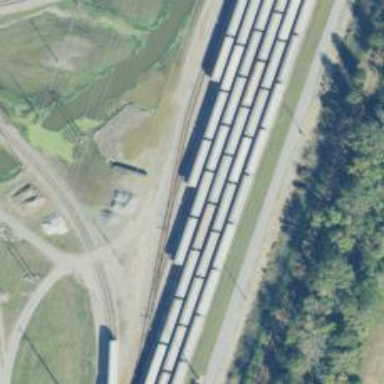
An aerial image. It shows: Railway yard in service.